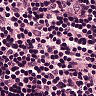
Metastatic tissue present: no